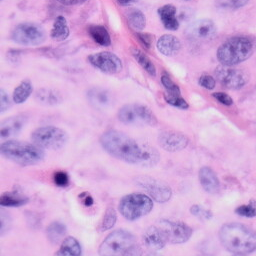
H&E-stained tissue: Skin